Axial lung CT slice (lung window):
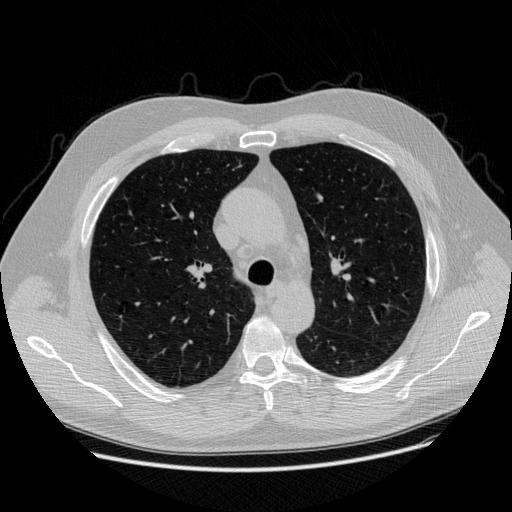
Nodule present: no